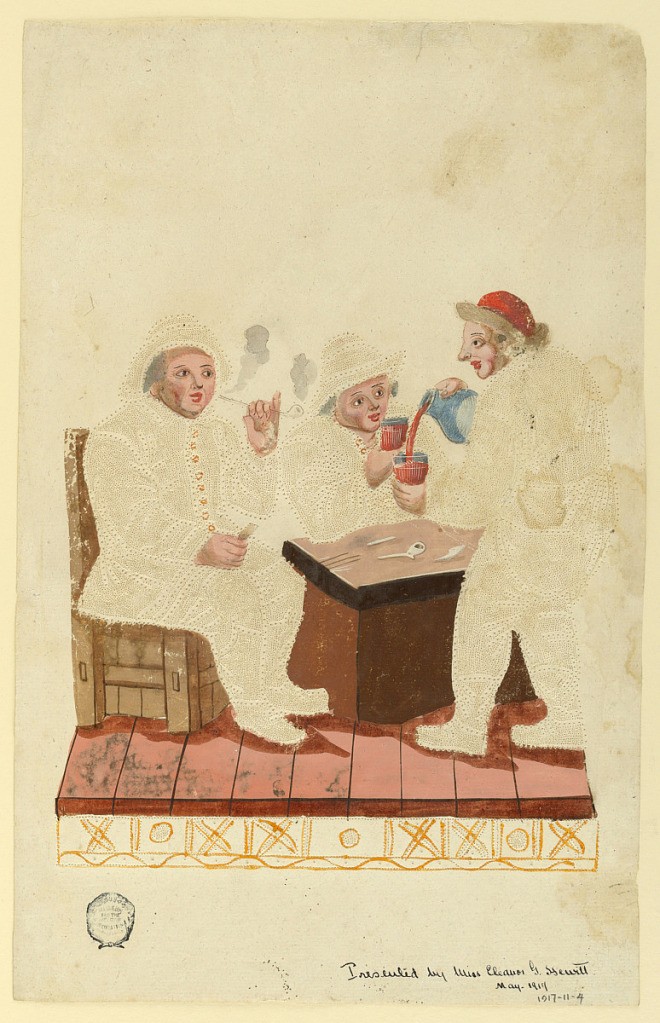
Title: Peasants in a Cabaret
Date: ca. 1800
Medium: Brush and opaque watercolor on pin-pricked paper
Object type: Pin-prick picture
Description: Early 19th century pin-prick picture after an engraving. The face and hands painted in watercolor.